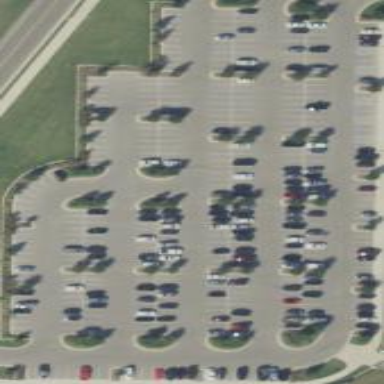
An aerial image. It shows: Parking area with asphalt surface.